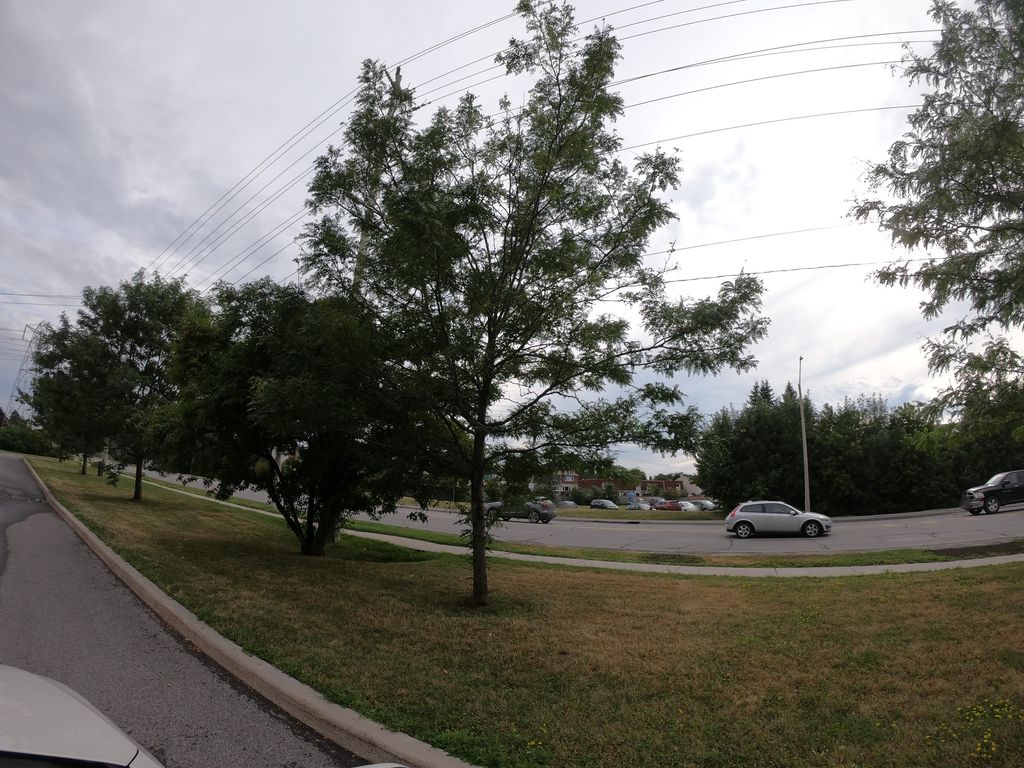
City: ottawa-gatineau